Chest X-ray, PA view. Patient: 31 years old, sex F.
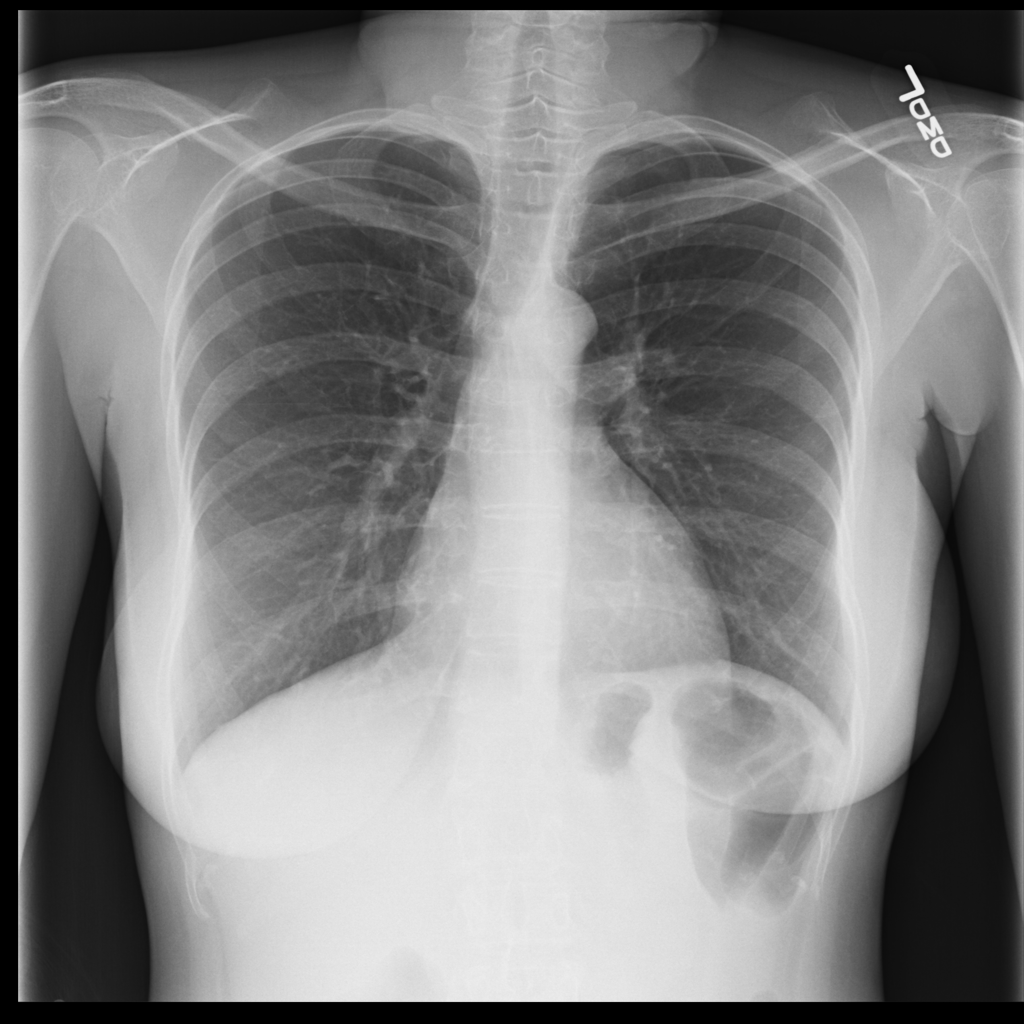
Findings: No Finding